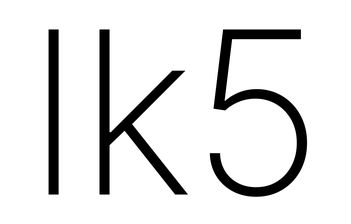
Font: Inter_ExtraLight